Question: I got after I run wsimport for my client web service. Im using JDK 1.6. Please help.

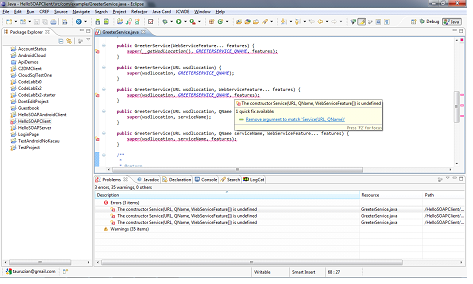
Answer: You had produced code that needs JAX-WS 2.1. Version 2.0 does not have WebServiceFeature class, and as result also not constructor in Service with such a argument type.
As you see, in Java SE 6 there is no such a constructor: <URL>